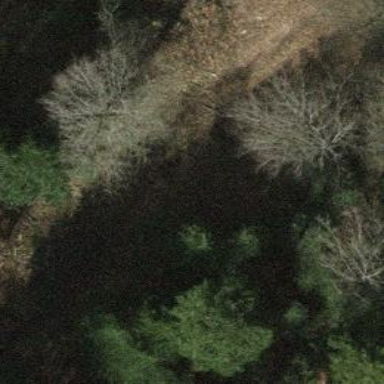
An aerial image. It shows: Dirt track with track grade of 5.